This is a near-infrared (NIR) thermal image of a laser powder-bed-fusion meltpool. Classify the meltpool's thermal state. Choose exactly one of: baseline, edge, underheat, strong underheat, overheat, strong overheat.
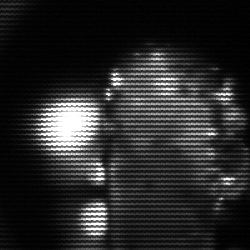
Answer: strong underheat